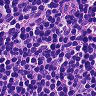
Metastatic tissue present: no